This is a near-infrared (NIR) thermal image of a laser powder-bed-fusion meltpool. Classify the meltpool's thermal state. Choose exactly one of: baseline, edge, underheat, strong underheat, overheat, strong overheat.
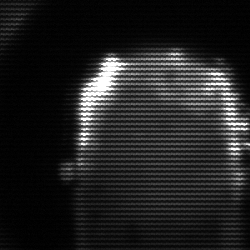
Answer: baseline